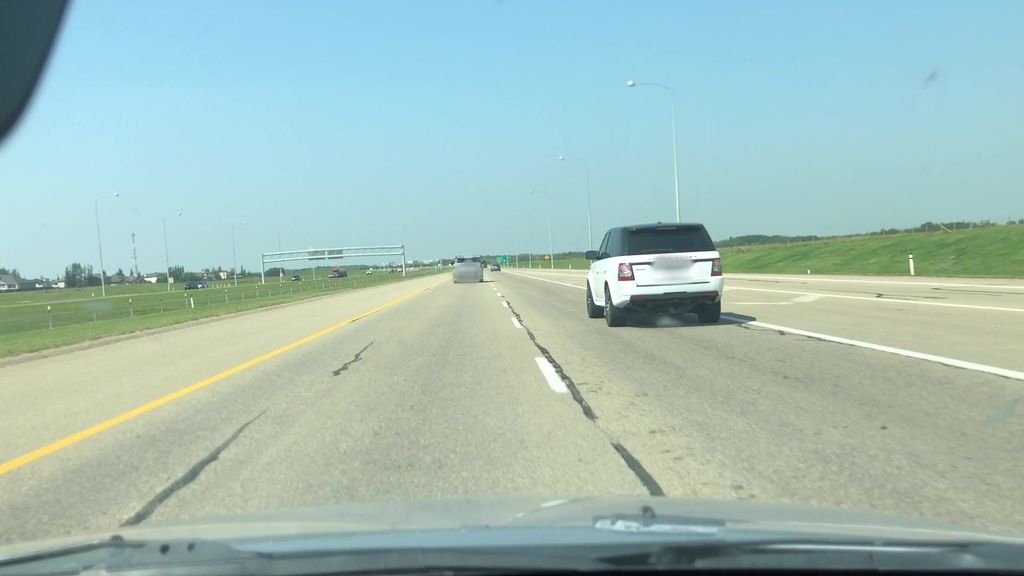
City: edmonton